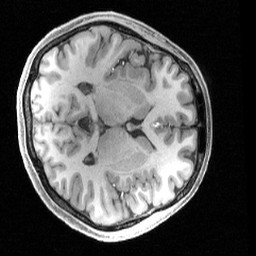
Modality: T1w
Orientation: axial
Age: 32
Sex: female
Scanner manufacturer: siemens
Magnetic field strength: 3 T
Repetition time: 2.4 s
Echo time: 0.00224 s